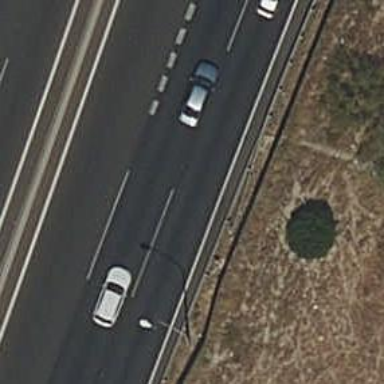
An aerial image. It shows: Motorway.